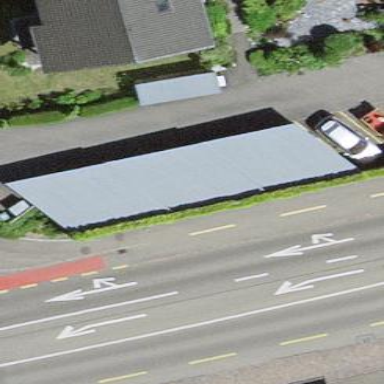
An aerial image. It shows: Group of garages.